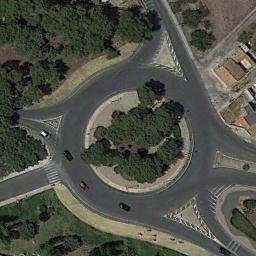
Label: roundabout